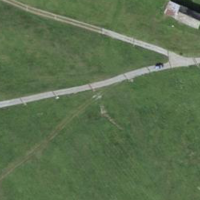
EUNIS habitat code: 26
Species observed at this site:
Rumex alpinus